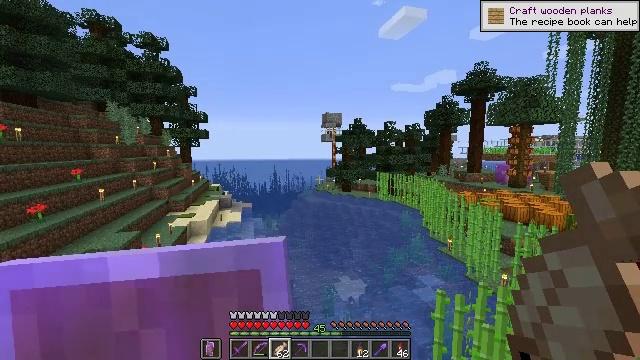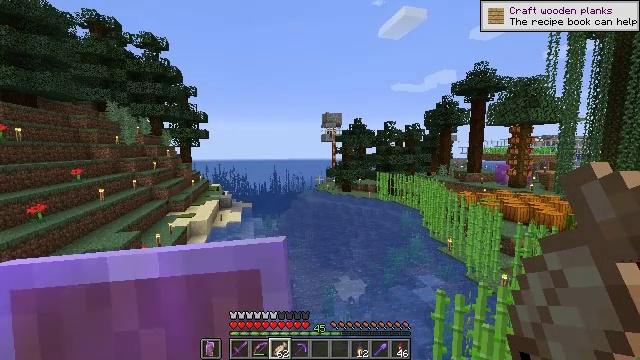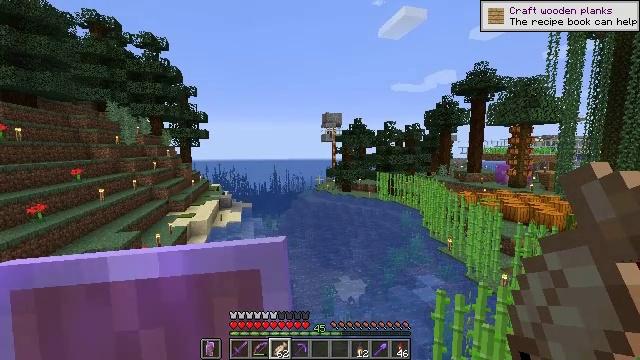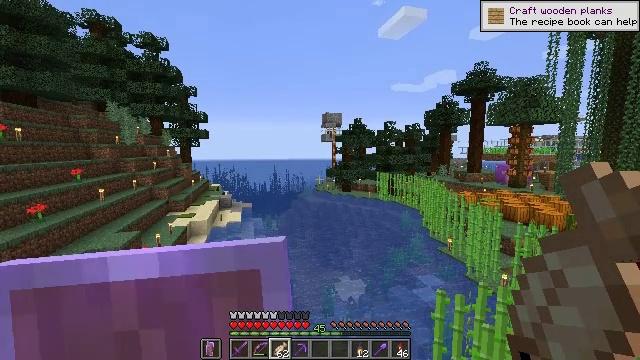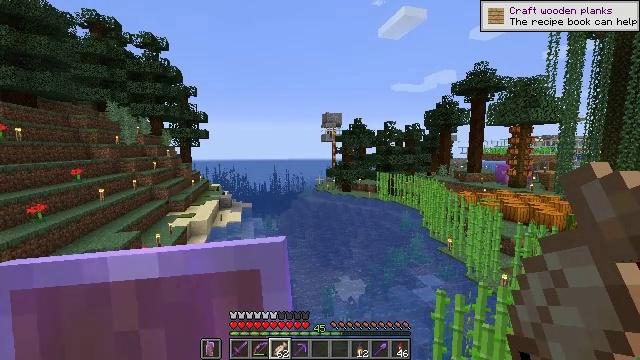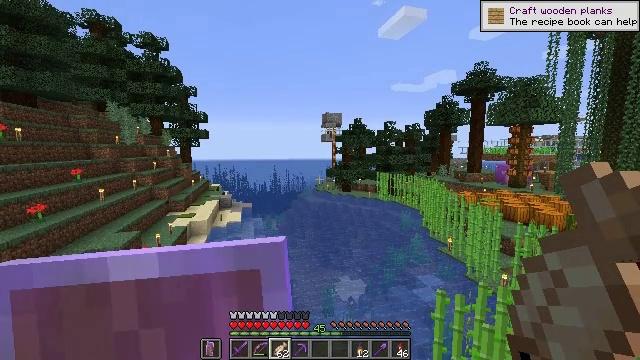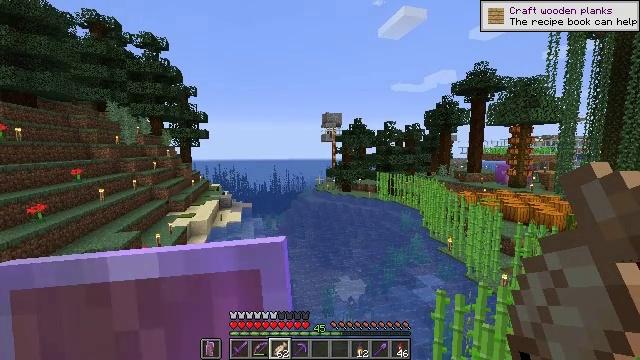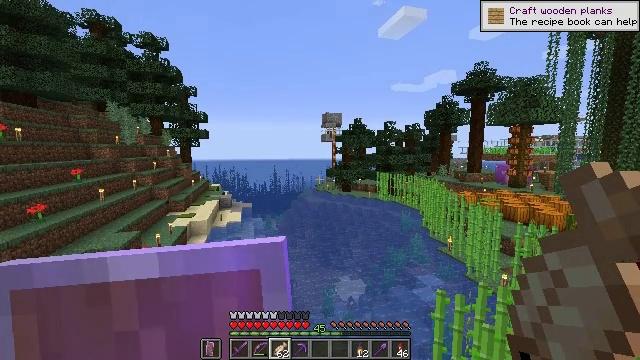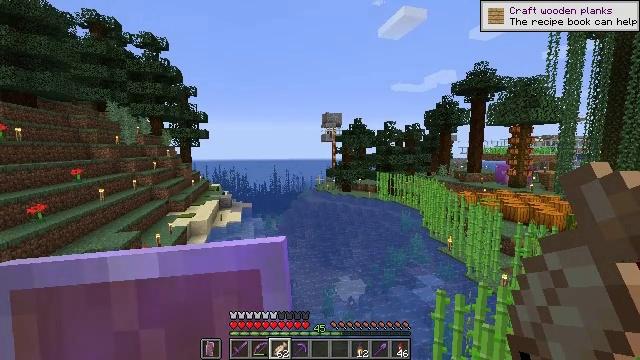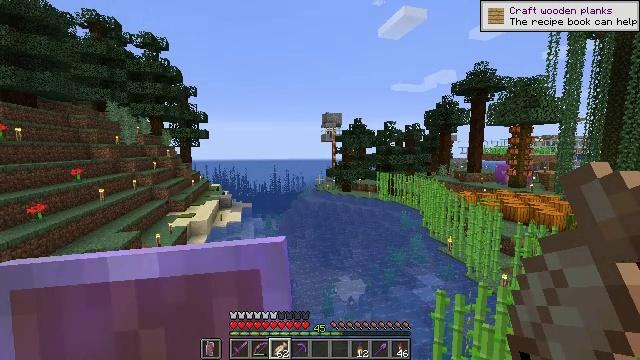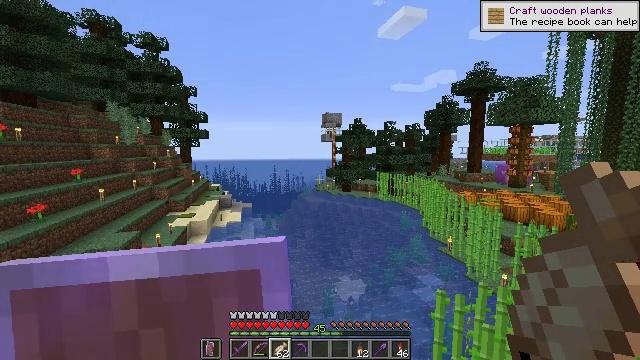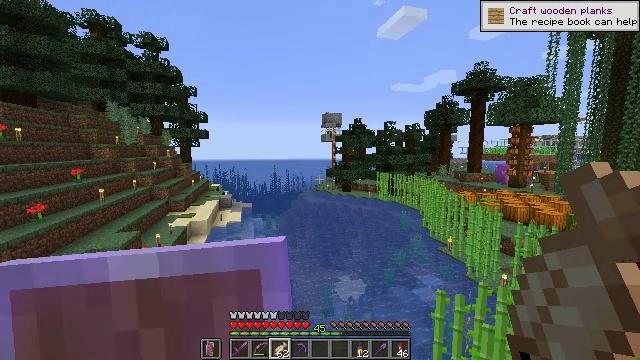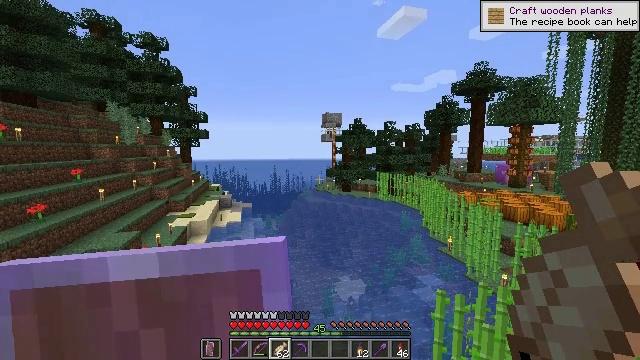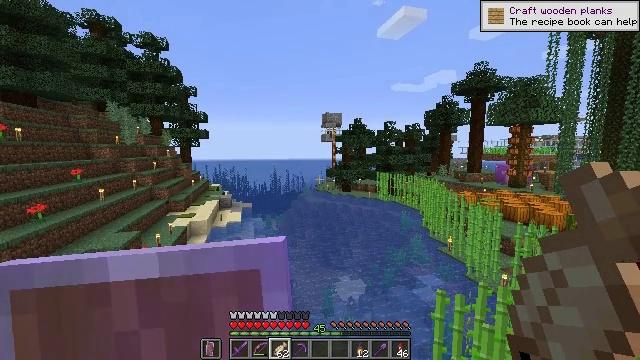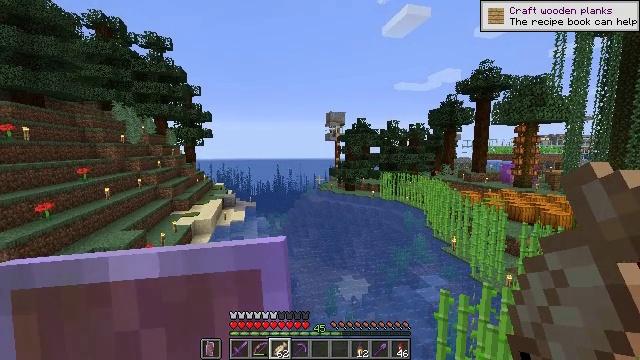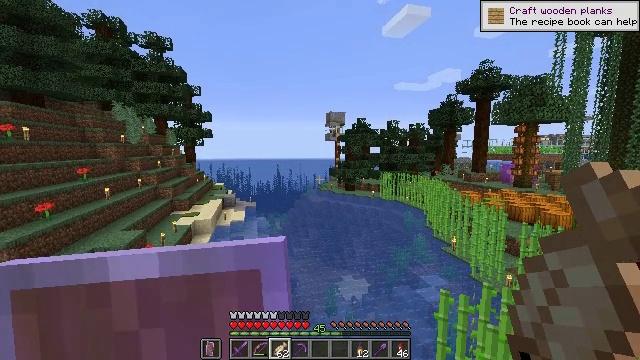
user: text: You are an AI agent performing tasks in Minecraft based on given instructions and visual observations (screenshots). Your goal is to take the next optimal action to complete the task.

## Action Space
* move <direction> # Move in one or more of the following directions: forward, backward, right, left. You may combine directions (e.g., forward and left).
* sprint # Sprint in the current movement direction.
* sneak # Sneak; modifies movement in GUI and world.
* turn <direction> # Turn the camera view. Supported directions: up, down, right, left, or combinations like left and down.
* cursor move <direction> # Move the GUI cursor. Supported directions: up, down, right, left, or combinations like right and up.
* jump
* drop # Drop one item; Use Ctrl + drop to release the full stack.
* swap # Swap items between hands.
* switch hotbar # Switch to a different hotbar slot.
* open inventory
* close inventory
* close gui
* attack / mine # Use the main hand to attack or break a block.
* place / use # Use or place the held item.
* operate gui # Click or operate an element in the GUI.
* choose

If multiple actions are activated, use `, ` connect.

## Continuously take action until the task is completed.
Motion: motion action
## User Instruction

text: Mine spruce leaves from the tree.
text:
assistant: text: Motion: no_op
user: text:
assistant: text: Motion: no_op
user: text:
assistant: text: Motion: no_op
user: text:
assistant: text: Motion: no_op
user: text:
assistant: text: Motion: no_op
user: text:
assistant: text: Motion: no_op
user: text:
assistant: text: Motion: no_op
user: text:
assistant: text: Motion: no_op
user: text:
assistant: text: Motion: no_op
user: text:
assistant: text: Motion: no_op
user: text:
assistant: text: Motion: no_op
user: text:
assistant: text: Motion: no_op
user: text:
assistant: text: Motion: no_op
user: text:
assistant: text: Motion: no_op
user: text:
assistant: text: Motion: no_op
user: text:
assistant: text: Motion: no_op
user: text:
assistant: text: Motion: no_op
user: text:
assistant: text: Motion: no_op
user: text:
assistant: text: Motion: no_op
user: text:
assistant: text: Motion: no_op
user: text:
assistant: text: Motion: no_op
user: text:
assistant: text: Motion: no_op
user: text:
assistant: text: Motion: no_op
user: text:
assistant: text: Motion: no_op
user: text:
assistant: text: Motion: no_op
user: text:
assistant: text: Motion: no_op
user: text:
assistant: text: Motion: no_op
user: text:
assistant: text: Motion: no_op
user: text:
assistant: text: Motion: no_op
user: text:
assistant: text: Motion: no_op